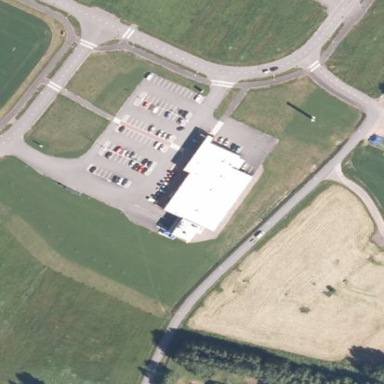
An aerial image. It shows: Supermarket building.